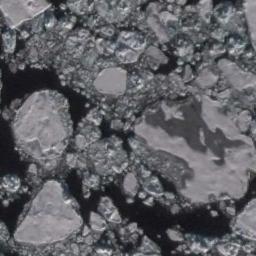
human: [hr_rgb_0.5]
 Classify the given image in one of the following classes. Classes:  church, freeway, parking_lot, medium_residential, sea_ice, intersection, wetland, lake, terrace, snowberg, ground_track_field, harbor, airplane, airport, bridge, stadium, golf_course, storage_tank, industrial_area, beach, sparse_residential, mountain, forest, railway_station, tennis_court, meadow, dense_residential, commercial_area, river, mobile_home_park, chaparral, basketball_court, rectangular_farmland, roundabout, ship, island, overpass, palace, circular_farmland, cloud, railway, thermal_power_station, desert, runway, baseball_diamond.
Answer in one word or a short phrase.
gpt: sea_ice